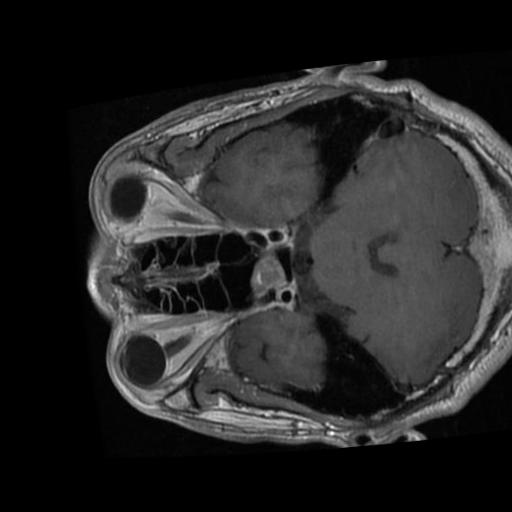
Label: brain_tumor